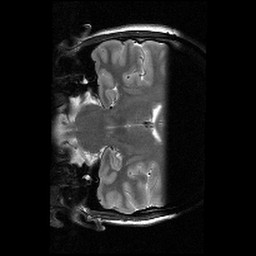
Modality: T2w
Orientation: coronal
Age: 21
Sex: female
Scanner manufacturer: siemens
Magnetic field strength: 3 T
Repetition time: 7.37 s
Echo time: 0.064 s